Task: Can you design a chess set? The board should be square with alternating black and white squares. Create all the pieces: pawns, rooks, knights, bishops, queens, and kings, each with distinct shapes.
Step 4460:
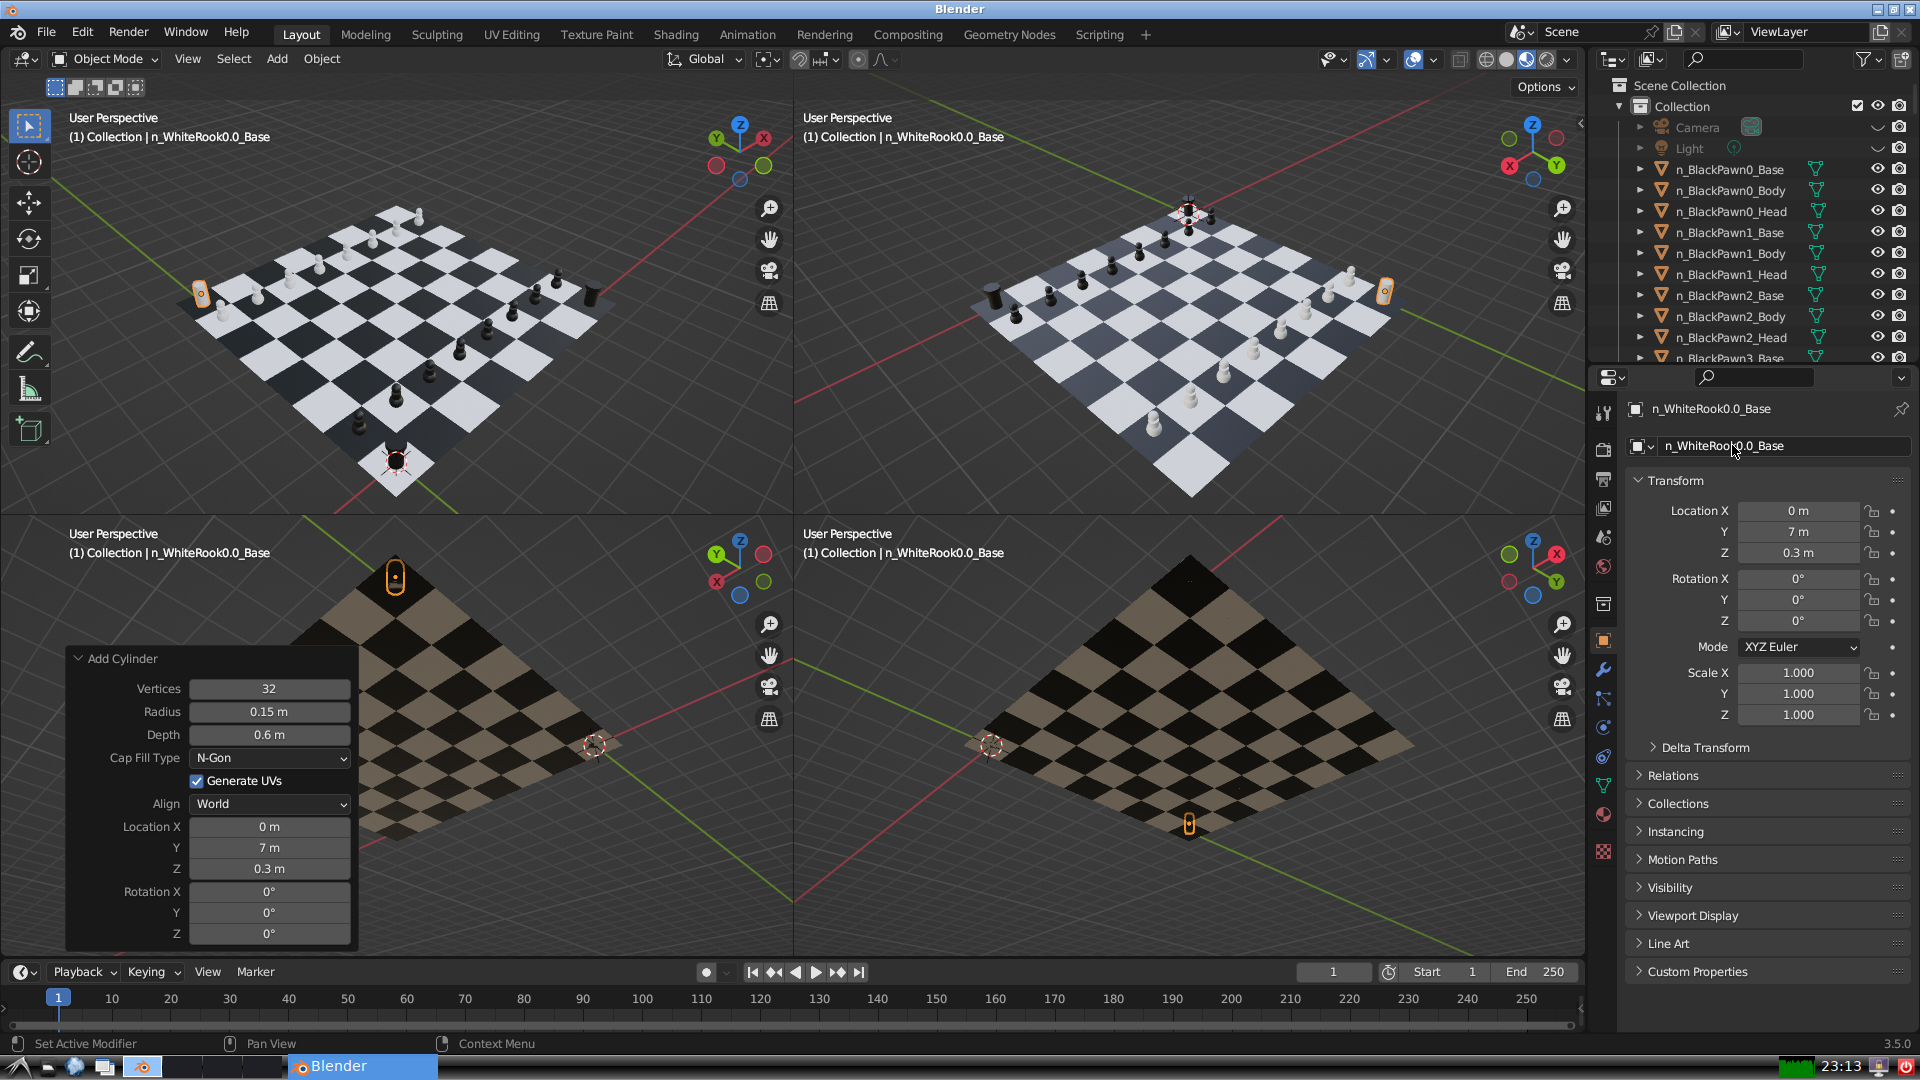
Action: {"mouse_move": [1603, 815]}